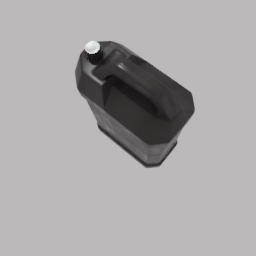
Label: tools